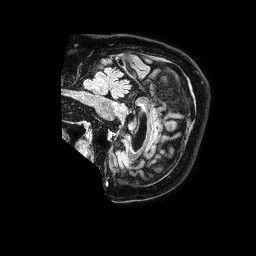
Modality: FLAIR
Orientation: sagittal
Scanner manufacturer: philips
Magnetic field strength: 1.5 T
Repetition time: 4.8 s
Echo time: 0.3 s